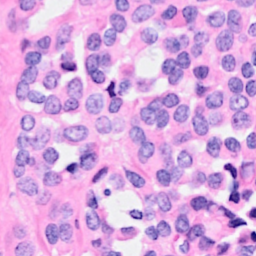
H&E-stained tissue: Breast